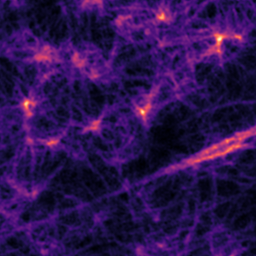
Label: Super-resolution F-actin image